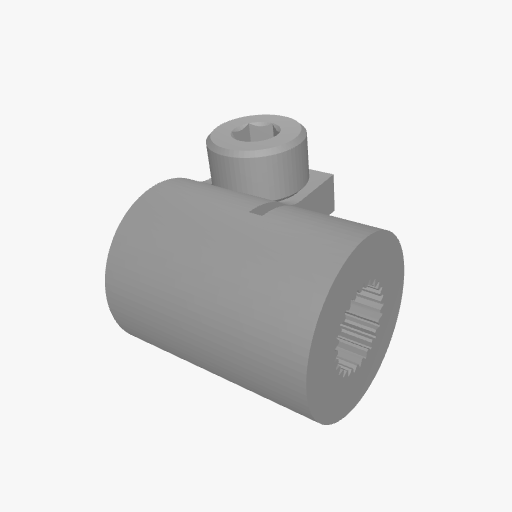
Part: ServoShaftCoupler6ID